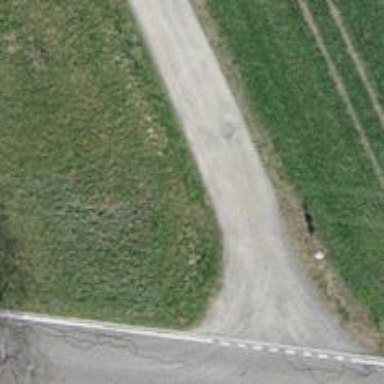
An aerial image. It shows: Track with compacted grade2 surface.